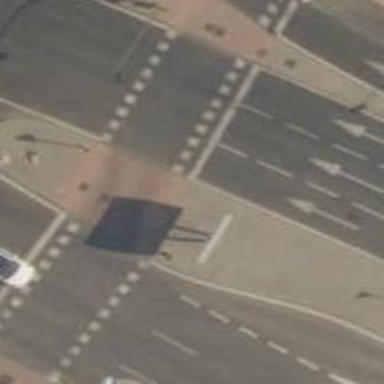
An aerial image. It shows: Road with traffic signals.